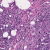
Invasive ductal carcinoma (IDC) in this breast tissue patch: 0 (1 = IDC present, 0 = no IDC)